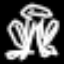
Label: frog